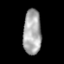
Tissue: lung
Cell type: Epithelial cells
Senescence score: 0.1368
Nuclear area (px): 797
Mean DAPI intensity: 168.292